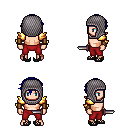
a pixel art fantasy rpg character, male body template, human, light skin, gold arm armor, red pants, blue short bangs hairstyle, chain hood, leather bracers, ghillies, dagger, four views (front, back, left, right), 2x2 character sprite sheet, small pixel art, hard edges, no anti-aliasing